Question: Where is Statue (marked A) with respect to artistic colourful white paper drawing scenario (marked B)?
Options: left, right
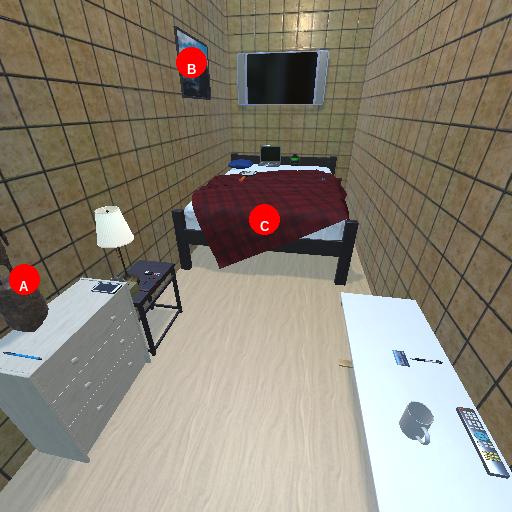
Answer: left